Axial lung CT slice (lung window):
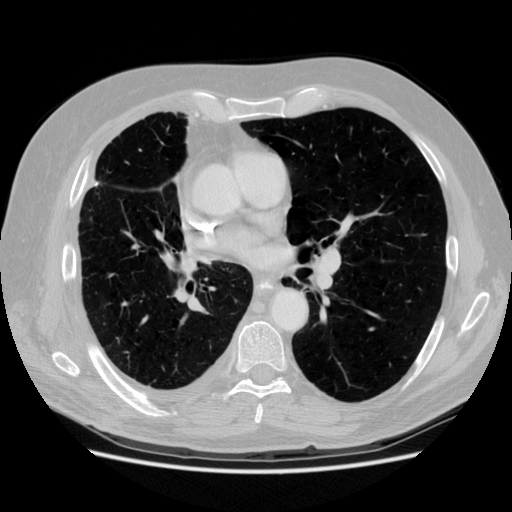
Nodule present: no